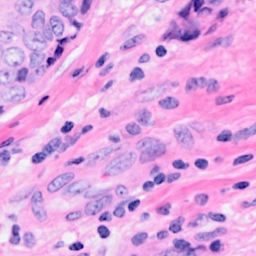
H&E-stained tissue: Breast